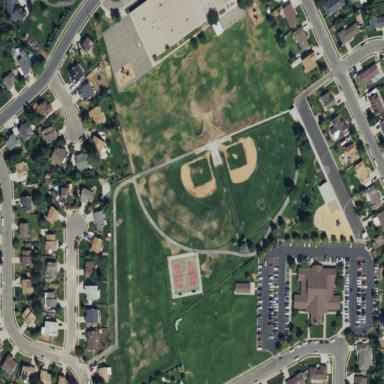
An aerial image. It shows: Baseball pitch surrounded by fence.